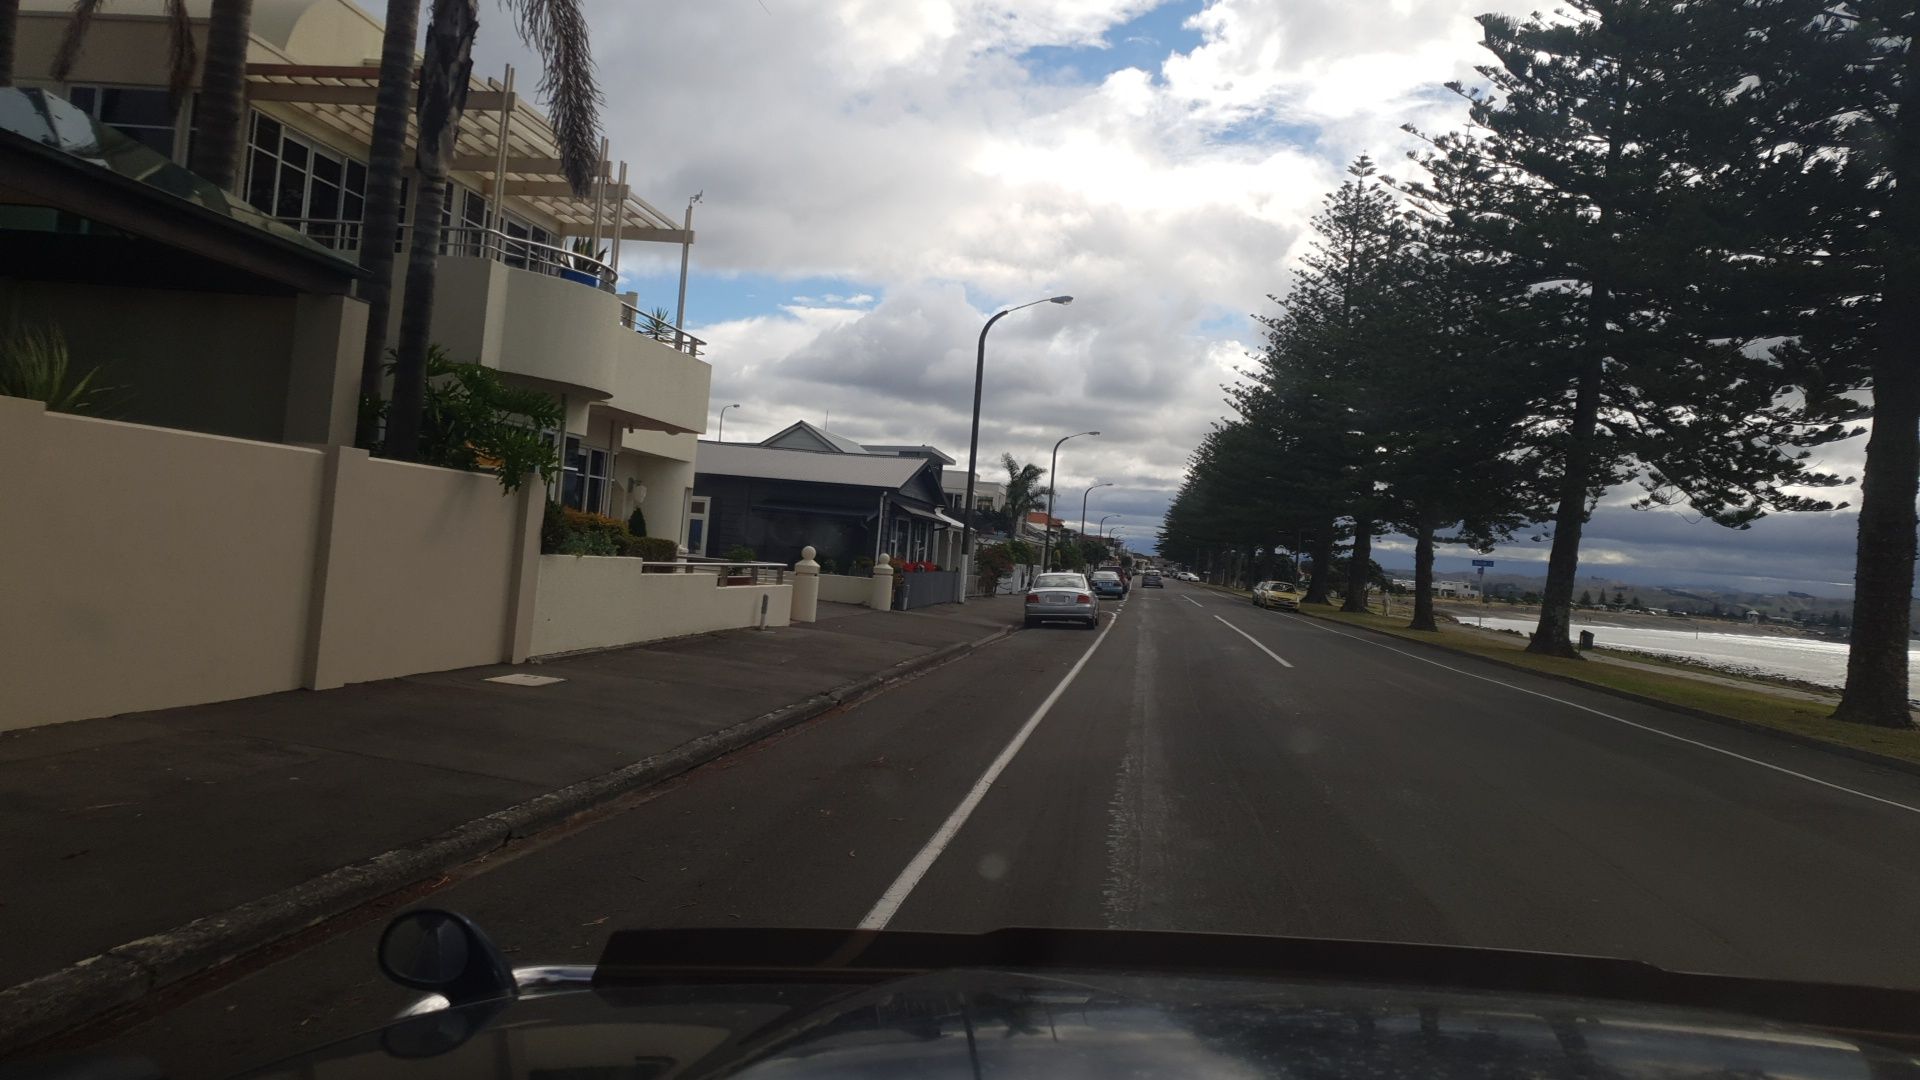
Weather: cloudy
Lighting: day
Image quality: good
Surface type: driving surface
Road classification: tertiary
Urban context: suburban or peri-urban
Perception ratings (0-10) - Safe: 6.08, Lively: 5.37, Beautiful: 8.21, Boring: 1.72, Depressing: 2.99, Wealthy: 3.71